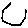
Label: hexagon